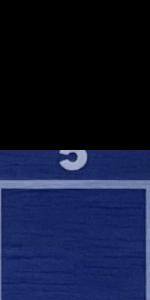
Label: Empty